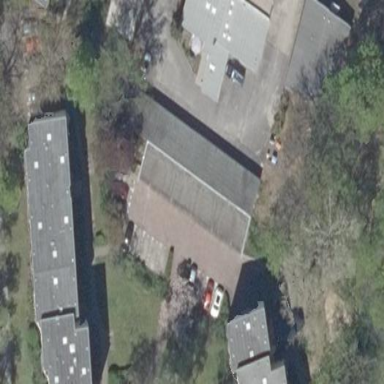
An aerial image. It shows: Group of garages.